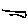
Label: car